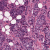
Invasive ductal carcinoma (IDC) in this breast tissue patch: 0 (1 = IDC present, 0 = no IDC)